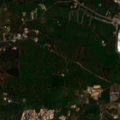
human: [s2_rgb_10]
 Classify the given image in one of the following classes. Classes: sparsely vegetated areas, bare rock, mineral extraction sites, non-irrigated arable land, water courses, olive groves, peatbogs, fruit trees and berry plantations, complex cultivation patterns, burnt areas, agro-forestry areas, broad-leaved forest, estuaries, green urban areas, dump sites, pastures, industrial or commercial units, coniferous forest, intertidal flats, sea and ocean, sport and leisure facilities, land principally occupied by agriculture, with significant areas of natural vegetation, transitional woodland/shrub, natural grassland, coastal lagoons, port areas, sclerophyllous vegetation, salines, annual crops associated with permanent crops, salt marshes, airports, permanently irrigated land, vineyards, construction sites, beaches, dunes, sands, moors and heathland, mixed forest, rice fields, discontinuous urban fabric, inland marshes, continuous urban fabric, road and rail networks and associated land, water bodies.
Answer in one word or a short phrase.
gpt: discontinuous urban fabric, annual crops associated with permanent crops, land principally occupied by agriculture, with significant areas of natural vegetation